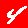
Digit: 4